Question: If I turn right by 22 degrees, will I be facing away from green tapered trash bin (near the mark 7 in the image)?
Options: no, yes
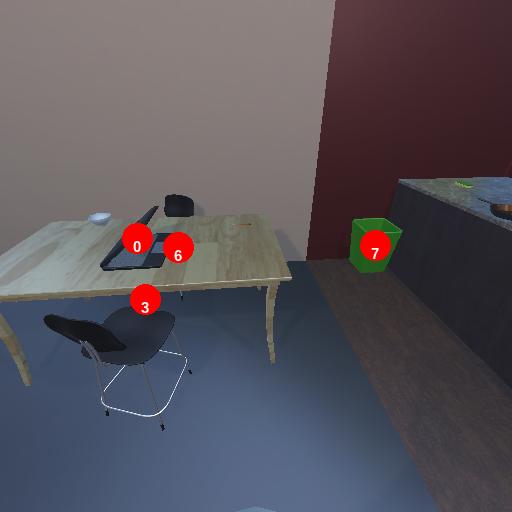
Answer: no